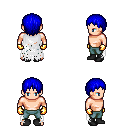
a pixel art fantasy rpg character, male body template, human, light skin, white tattered cape, teal pants, blue plain hairstyle, gold gloves, black shoes, four views (front, back, left, right), 2x2 character sprite sheet, small pixel art, hard edges, no anti-aliasing